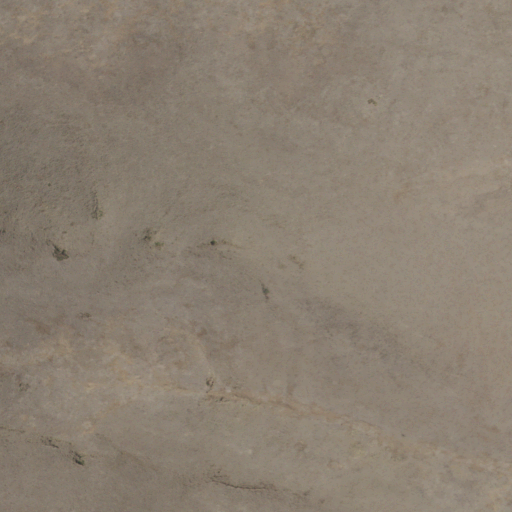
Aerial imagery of mountain in New Mexico named Chavez Mountain containing grassland and shrub